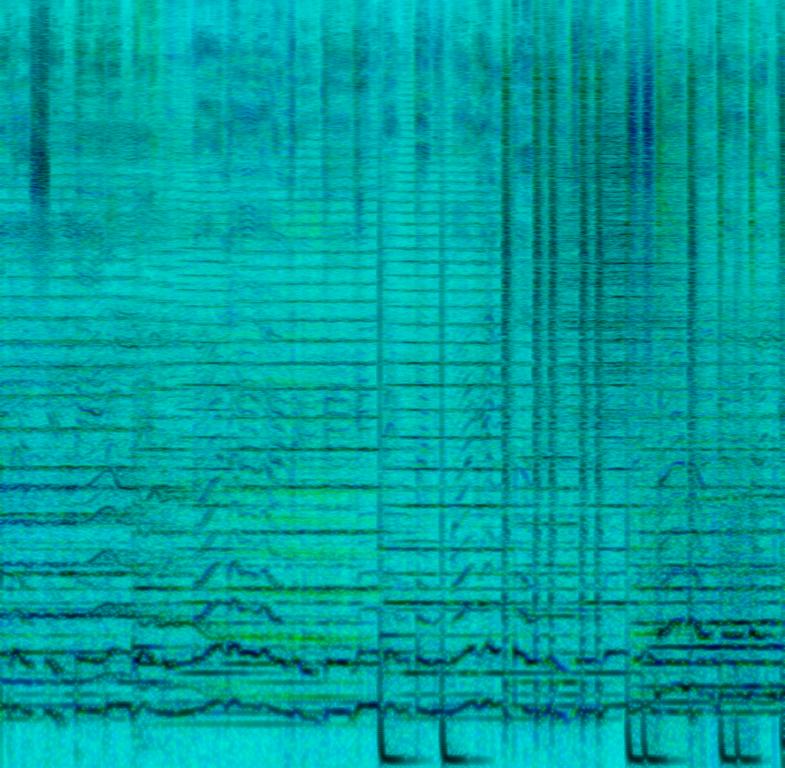
A four chord modern hip hop/ R&B production featuring synthesizer pads, electronic drums, a female vocalist in a minor key.